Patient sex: M
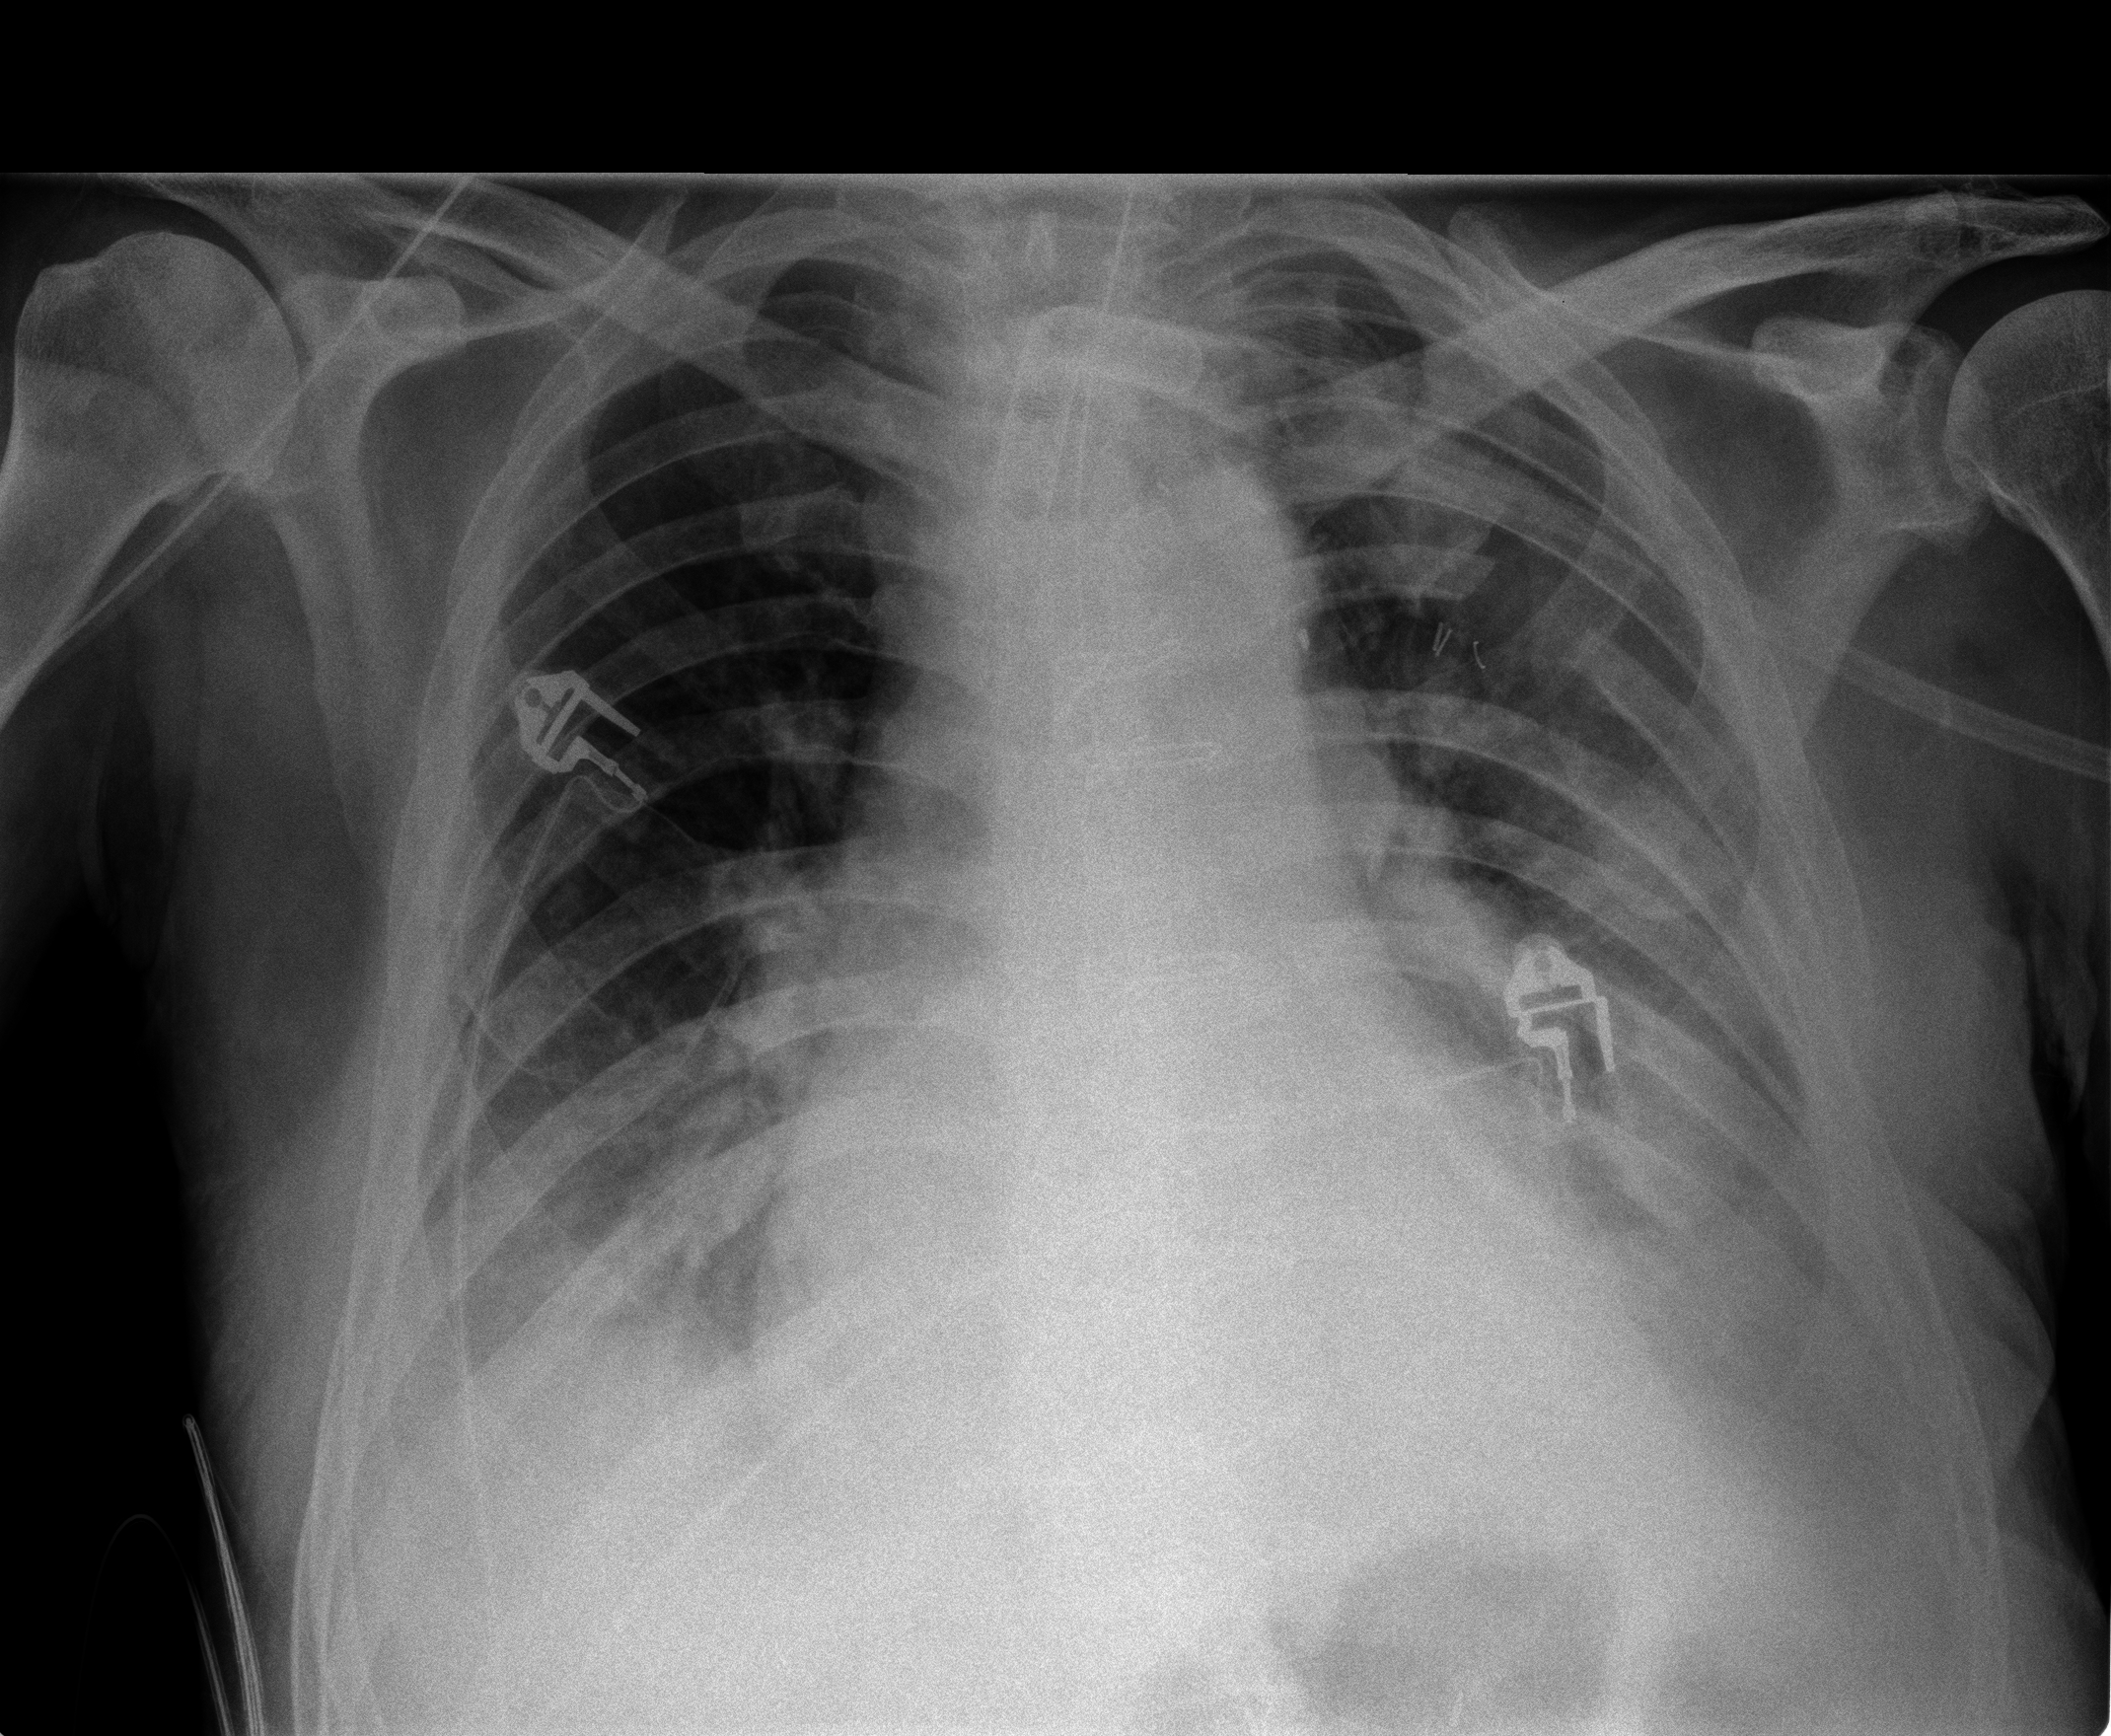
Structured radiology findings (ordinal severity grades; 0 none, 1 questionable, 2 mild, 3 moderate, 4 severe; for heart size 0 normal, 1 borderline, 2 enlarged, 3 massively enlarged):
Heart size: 2
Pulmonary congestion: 1
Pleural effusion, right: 2
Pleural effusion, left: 2
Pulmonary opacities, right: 0
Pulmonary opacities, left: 1
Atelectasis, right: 2
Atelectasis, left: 2